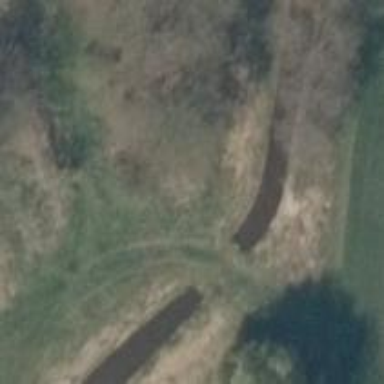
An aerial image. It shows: Culvert tunnel.